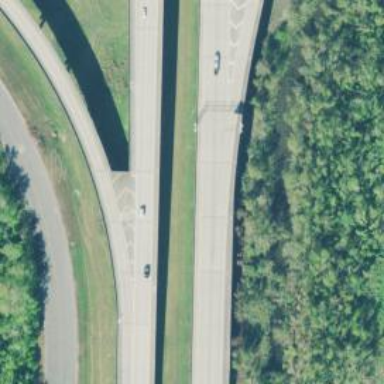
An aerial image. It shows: Motorway junction.